You are looking at the wavelet scalogram of a bearing's acceleration signal. Based on the visible evidence, which condition applies: normal, inner_race, outer_race, ball?
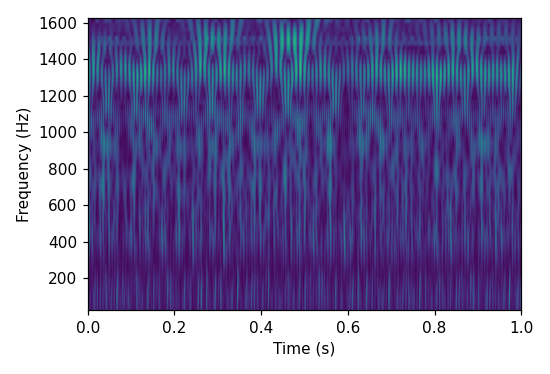
Answer: inner_race